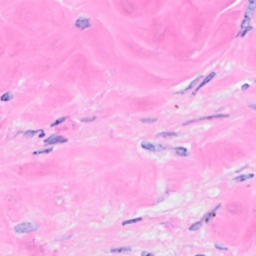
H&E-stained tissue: Breast